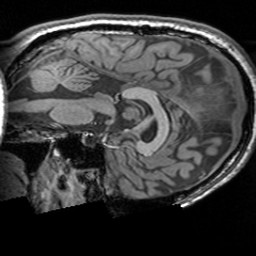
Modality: T1w
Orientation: sagittal
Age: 26
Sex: male
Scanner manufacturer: siemens
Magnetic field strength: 3 T
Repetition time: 1.63 s
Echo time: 0.00311 s